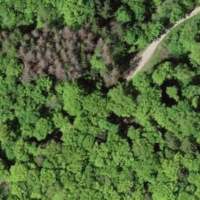
EUNIS habitat code: 44
Species observed at this site:
Melittis melissophyllum